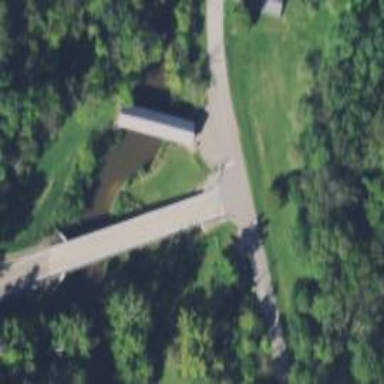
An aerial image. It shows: Covered footway on bridge.